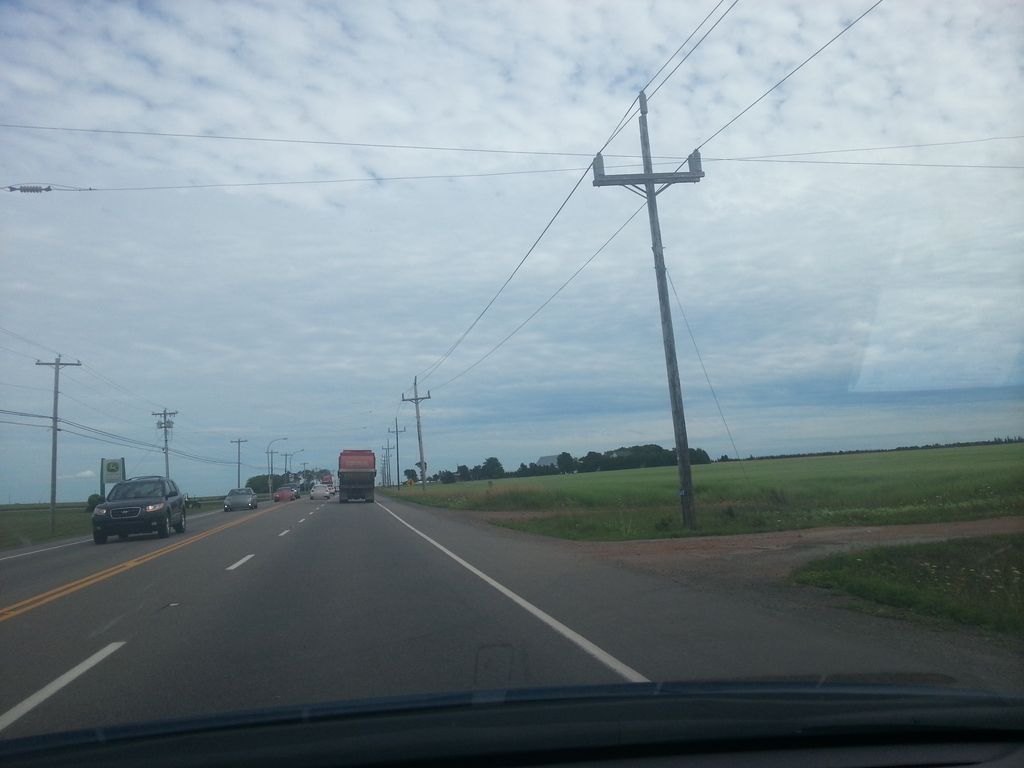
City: charlottetown